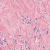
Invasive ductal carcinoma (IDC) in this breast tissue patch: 1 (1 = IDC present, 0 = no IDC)